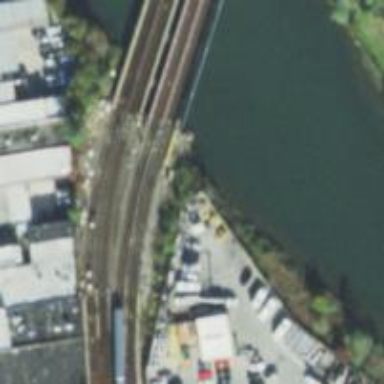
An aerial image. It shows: Bridge for electrified rail.